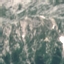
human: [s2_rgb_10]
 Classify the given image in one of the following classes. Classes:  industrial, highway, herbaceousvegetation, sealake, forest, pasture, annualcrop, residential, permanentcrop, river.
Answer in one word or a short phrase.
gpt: HerbaceousVegetation